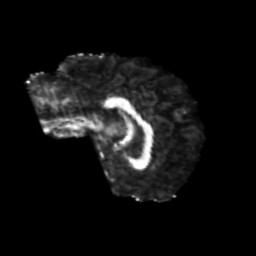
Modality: FA
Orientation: sagittal
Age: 24
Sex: female
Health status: healthy
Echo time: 0.074 s